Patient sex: M
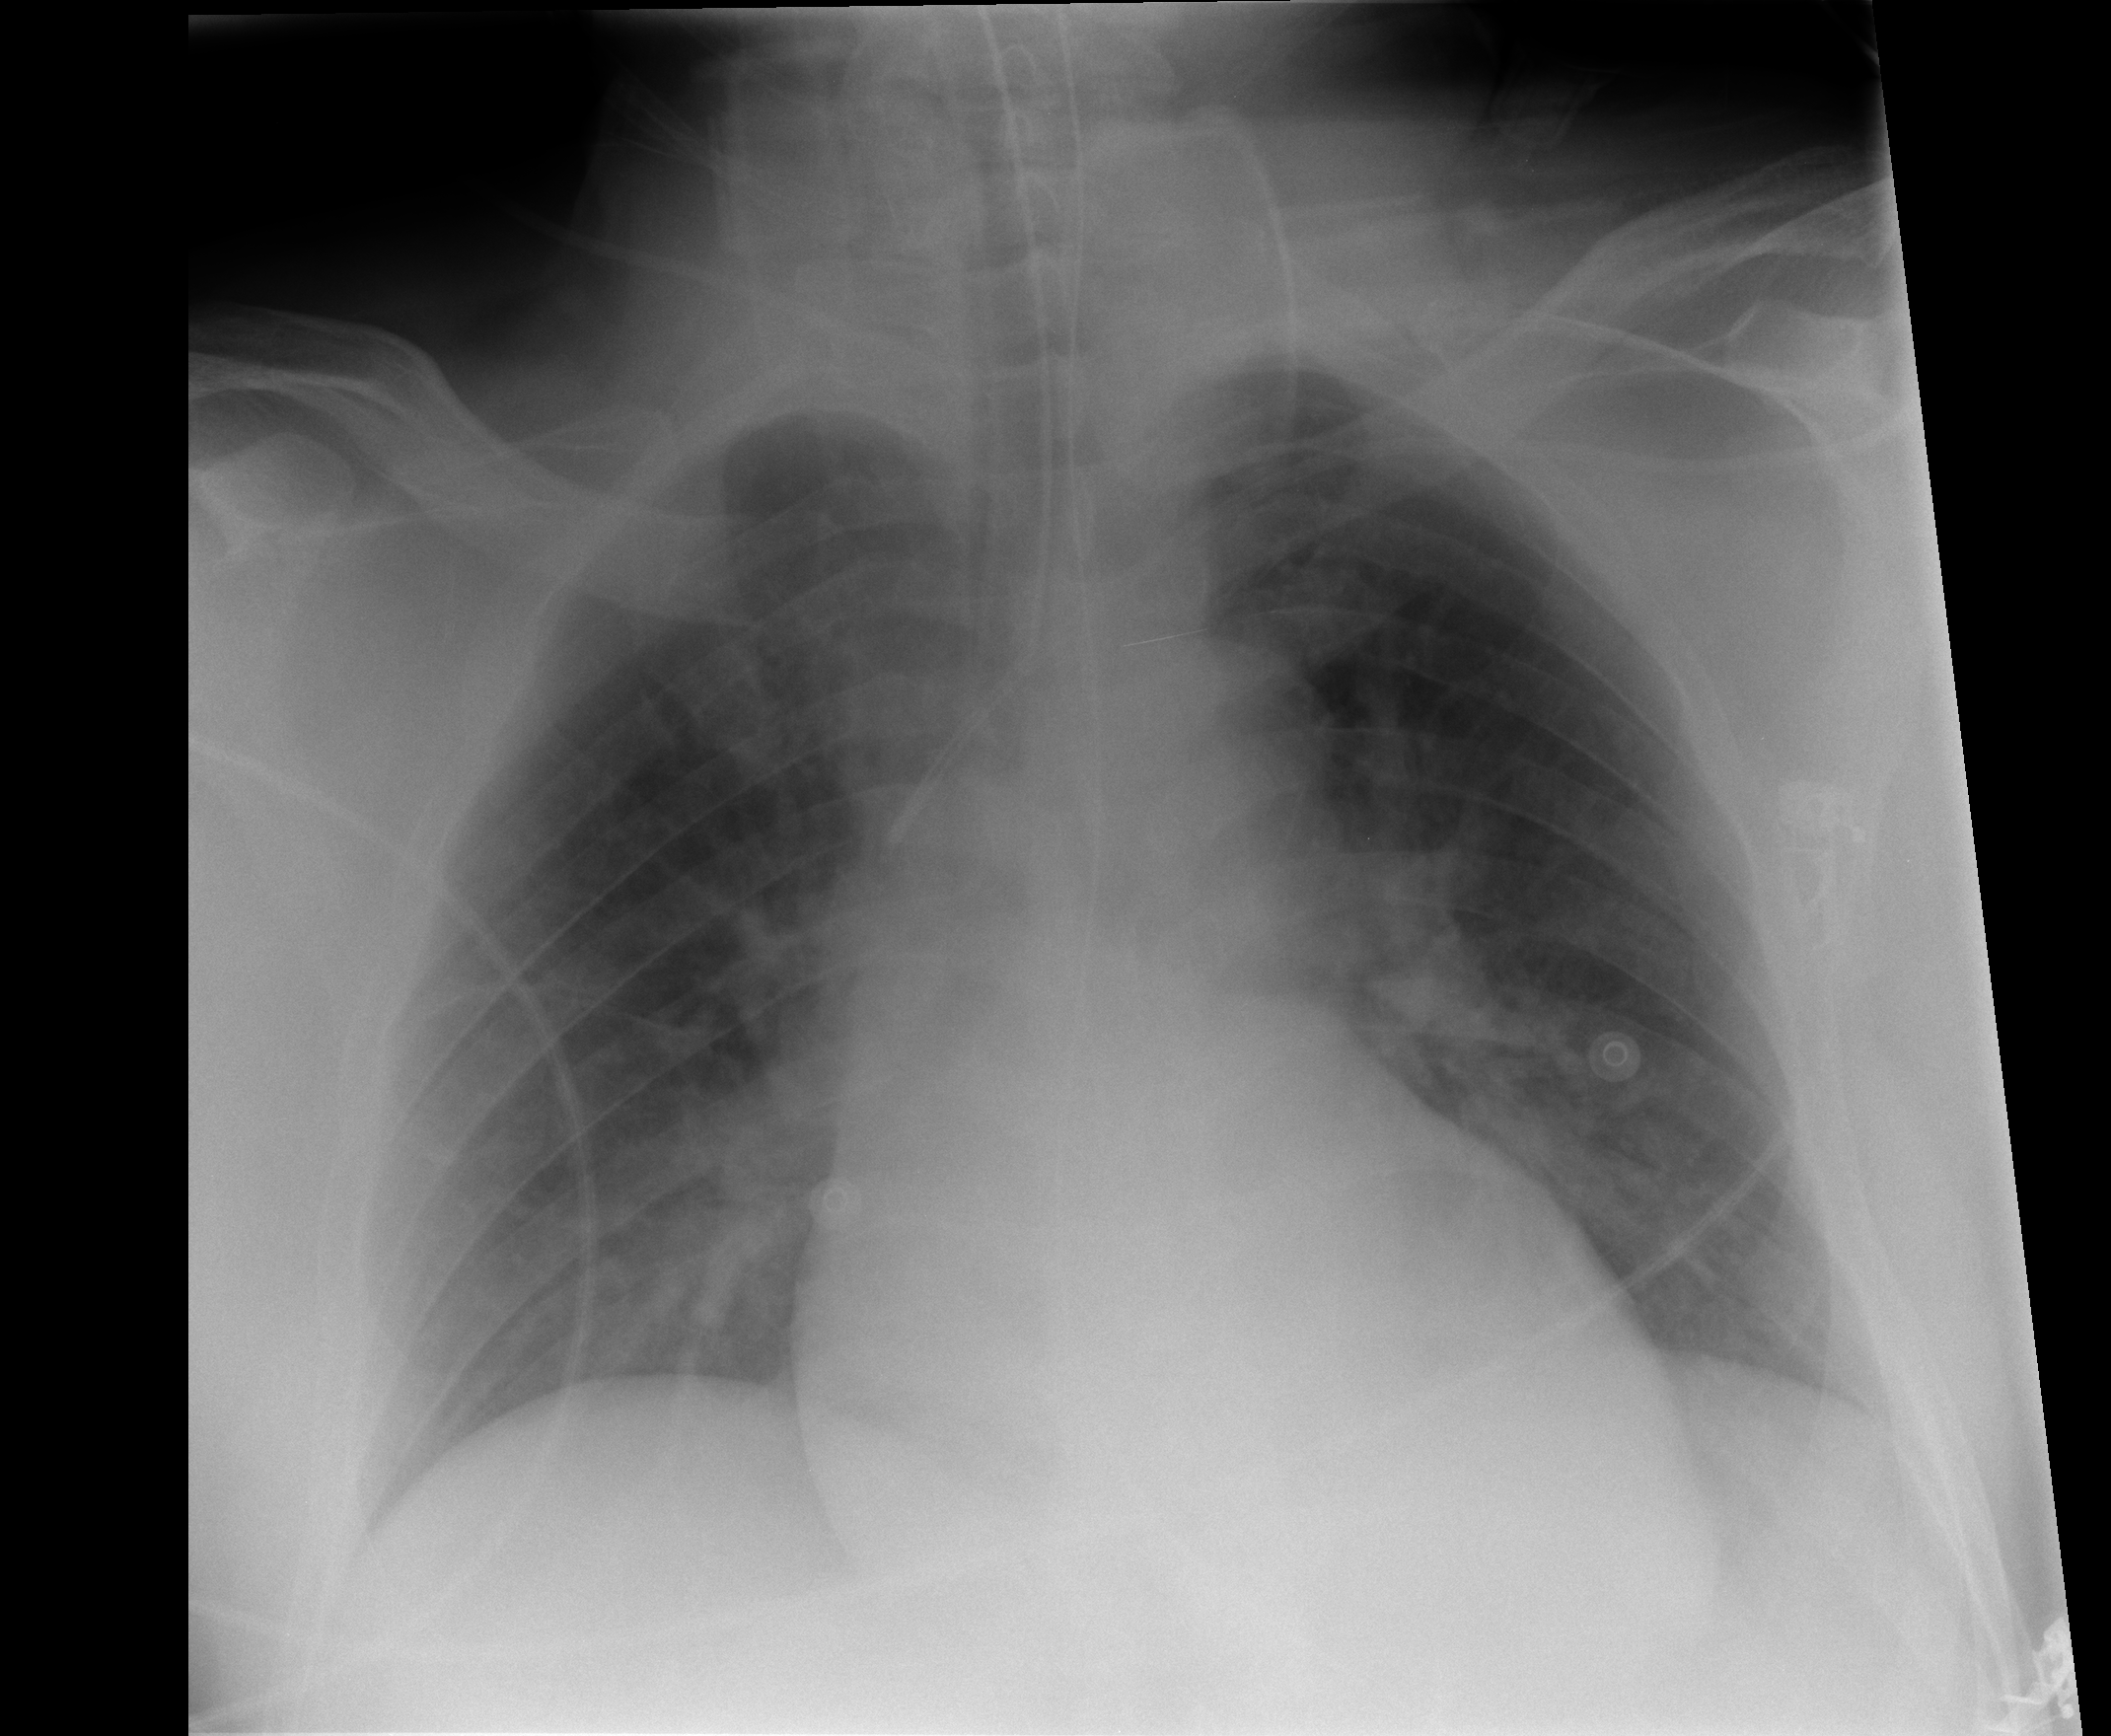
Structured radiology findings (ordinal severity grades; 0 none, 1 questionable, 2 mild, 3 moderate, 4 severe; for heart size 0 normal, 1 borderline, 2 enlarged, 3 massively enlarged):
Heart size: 2
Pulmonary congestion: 2
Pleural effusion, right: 0
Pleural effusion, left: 0
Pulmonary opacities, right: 0
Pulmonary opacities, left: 0
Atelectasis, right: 2
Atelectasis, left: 2